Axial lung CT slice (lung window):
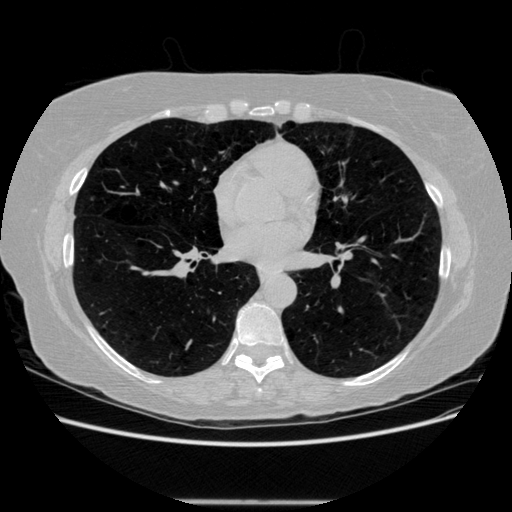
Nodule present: no